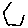
Label: hexagon